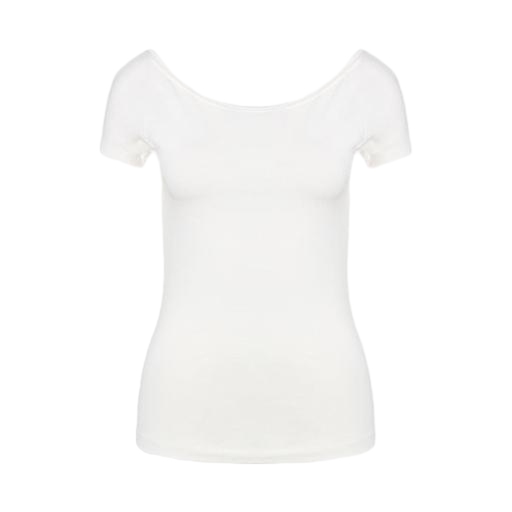
natural scoop neck tee, white petite boat-neck t-shirt only macy, white cap-sleeve t-shirt, white background